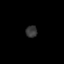
Tissue: prostate
Cell type: T cells
Senescence score: 0.6905
Nuclear area (px): 131
Mean DAPI intensity: 53.542